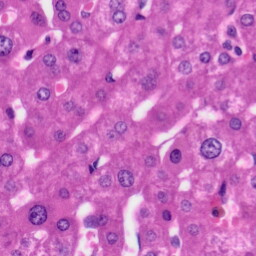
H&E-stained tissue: Liver